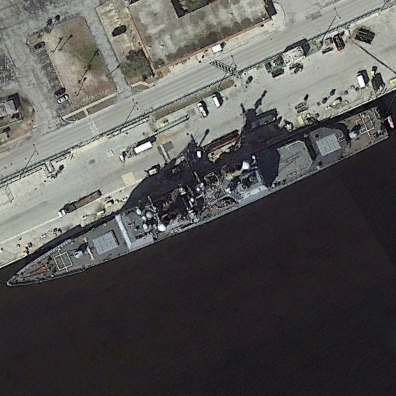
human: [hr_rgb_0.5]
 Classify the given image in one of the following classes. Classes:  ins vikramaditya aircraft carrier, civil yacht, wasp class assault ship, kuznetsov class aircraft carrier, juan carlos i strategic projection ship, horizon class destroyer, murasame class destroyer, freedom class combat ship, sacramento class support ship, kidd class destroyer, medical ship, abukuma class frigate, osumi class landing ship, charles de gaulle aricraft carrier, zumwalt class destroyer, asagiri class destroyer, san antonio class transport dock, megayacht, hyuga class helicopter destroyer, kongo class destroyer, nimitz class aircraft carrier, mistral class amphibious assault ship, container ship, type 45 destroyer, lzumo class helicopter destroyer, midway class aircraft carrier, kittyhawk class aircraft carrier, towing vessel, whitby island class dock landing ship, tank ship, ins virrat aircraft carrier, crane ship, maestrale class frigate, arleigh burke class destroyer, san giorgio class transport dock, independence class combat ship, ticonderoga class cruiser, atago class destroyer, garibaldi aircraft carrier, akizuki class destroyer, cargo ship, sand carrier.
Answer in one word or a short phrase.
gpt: Ticonderoga class cruiser